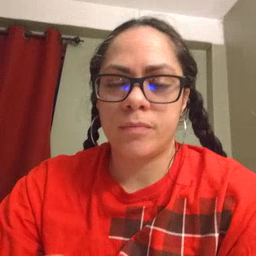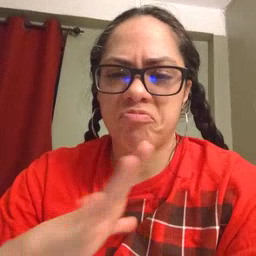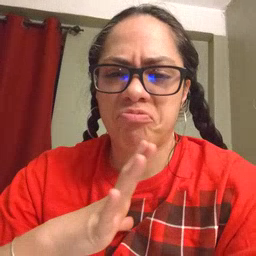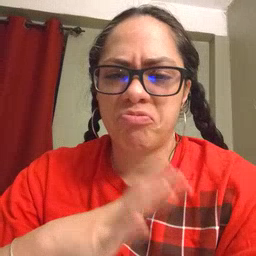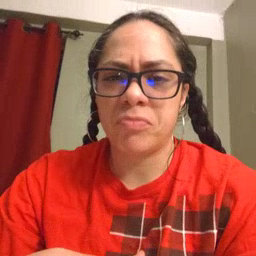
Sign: fine